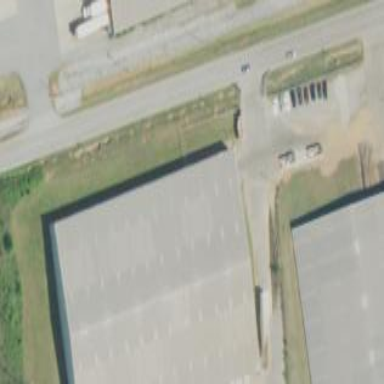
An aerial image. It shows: Warehouse.